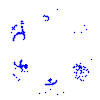
Particle: proton